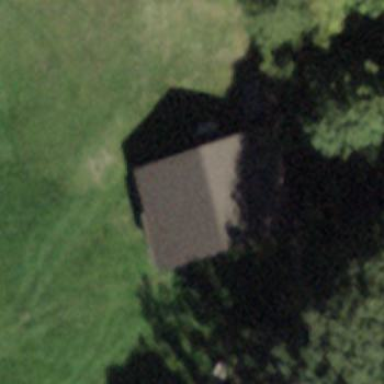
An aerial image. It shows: Rural barn.